Question: I am confused about how to implement font-sizes in ZURB.
I have a page with:
Header:
> [2-col][2-col][2-col][2-col][4-col]
Main:
> [4-col][4-col][4-col]
The default font-size is 16px, but I would like the 'Header' type to be 21px. However, changing the 'Header' font-size causes it to break out of the grid (I suppose it is affecting the width of the row somehow).
I have made an <URL> demonstrating the issue.

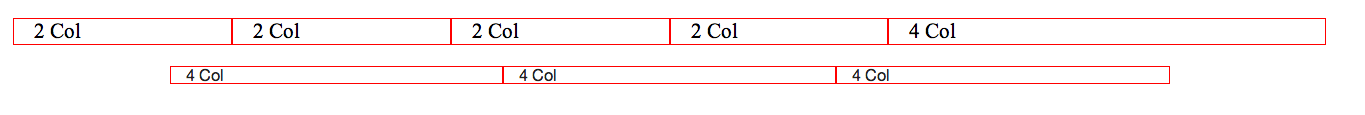
Answer: Just add the correct scope (add 'div.columns' in this case after div#nav):
'''
div#nav div.columns {
font-size: 21px;
}
'''
If your using SASS take a look at my answer here:
<URL>